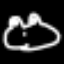
Label: frog